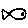
Label: fish